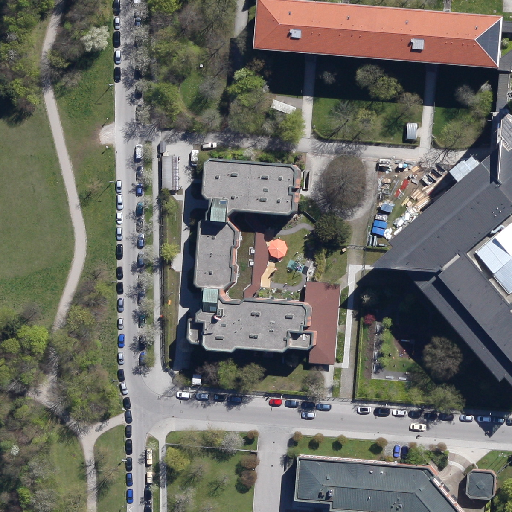
Referring expression: paved road